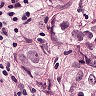
Metastatic tissue present: yes